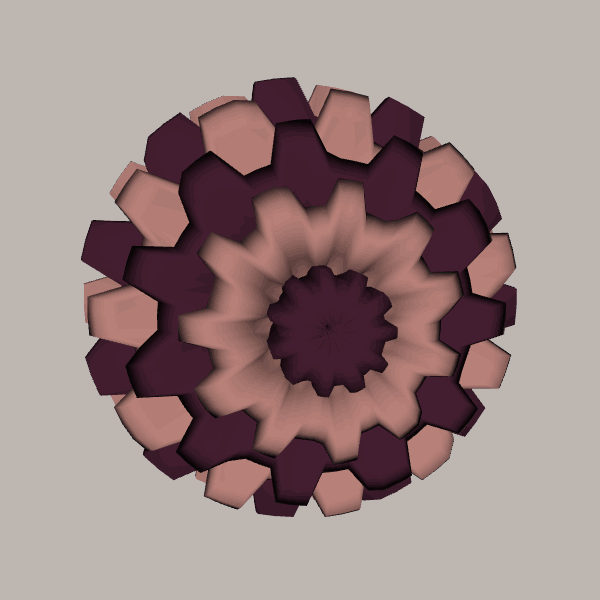
Background: light